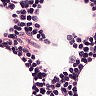
Metastatic tissue present: no